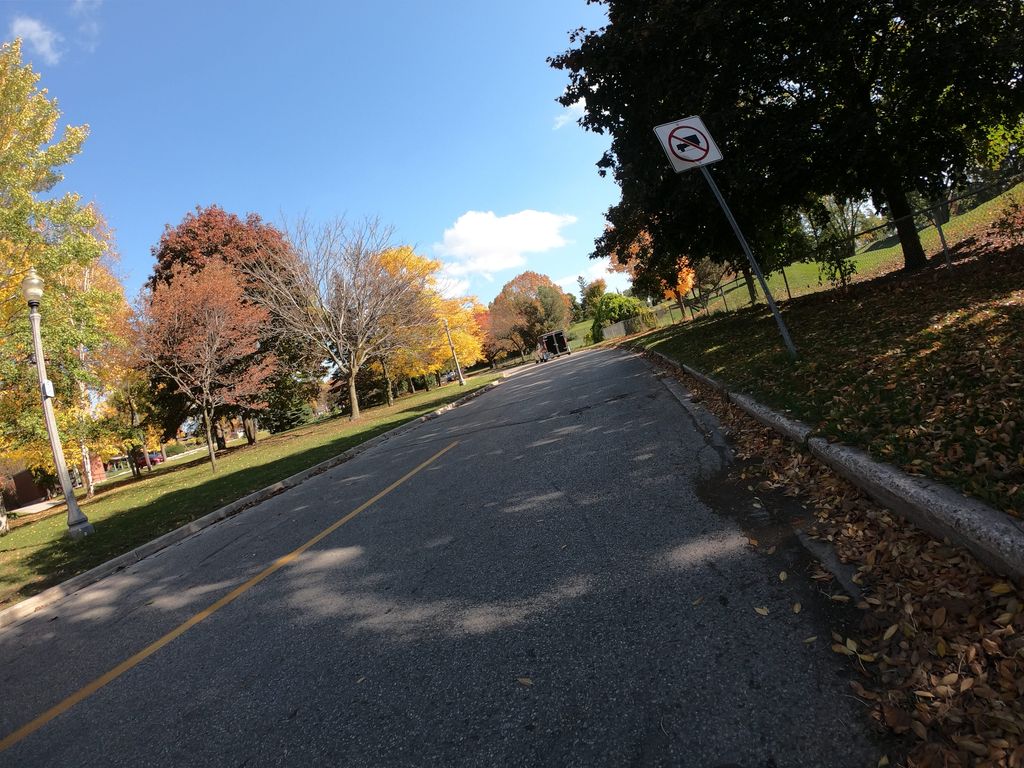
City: kitchener-waterloo